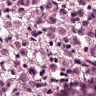
Metastatic tissue present: yes